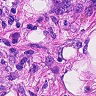
Metastatic tissue present: yes